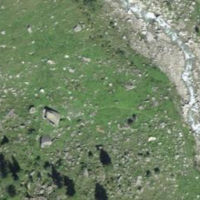
EUNIS habitat code: 26
Species observed at this site:
Aglais urticae